Question: I am developing an Eclipse Plugin (Multipage Editor). The multipage editor consists in two pages: XML Editor + "Preferences" Editor. The Preferences Editor is just a way for the users to be able to define the XML file without knowing XML. For this, the plugin will show some text inputs, comboboxes, etc. To set the Comboboxes values (for instance), the plugin "scans" the project src classes (JavaProject), so the first combobox has the class names, the following have the attributes and the methods, from the selected class.
The issue is to scan the same project where the XML file is, without having selected the project before (not the way to do it in a development of a pop up menu).
An example:

In this test project the user will open the testFile.xml with the multipage editor. So, how can i have available the src hierarchy in my Preferences Editor page? In other words, how can I have the IProject instance of this specific project?
Update: Following the path that Bananeweizen has proposed, the issue would be getting the IFile object of the XML with which the editor is working.
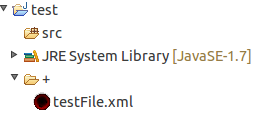
Answer: If you have that file as an 'IFile' or 'IResource', simply call <URL>.